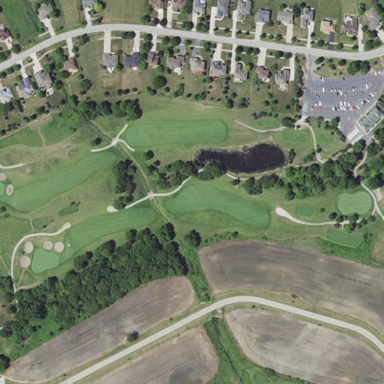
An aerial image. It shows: Golf course.